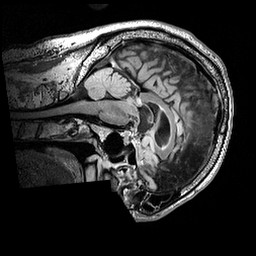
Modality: FLAIR
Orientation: sagittal
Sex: male
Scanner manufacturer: siemens
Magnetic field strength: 3 T
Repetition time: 5 s
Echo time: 0.395 s